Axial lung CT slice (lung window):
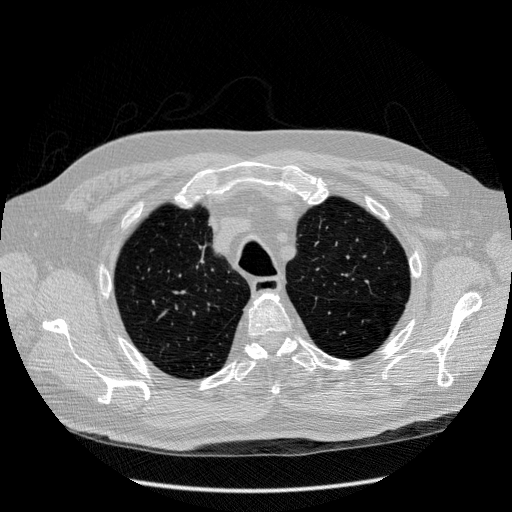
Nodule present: no